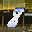
Label: 8